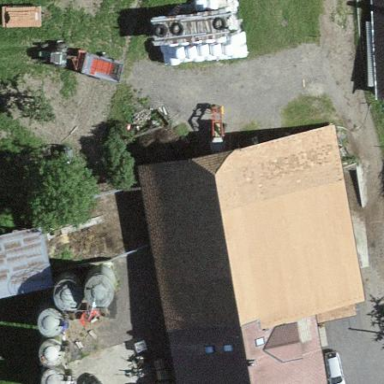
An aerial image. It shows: Farm building.